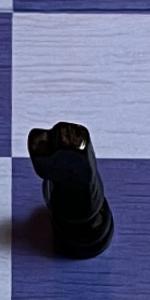
Label: Knight_Black